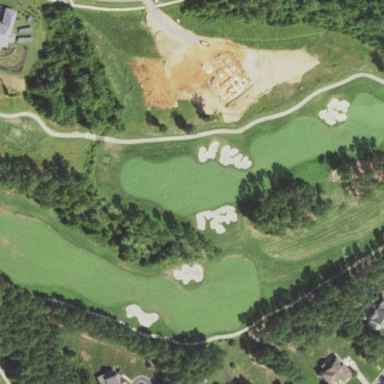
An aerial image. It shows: Area of rough grass used for golf.